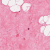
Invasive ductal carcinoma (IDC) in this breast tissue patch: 0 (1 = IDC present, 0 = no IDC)